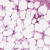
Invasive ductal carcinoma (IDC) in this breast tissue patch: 0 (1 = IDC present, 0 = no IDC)